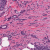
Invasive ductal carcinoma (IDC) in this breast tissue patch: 0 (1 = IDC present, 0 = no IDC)